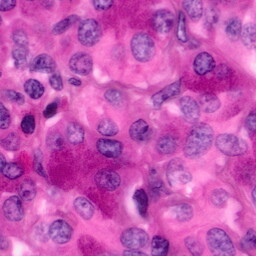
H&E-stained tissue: Pancreatic